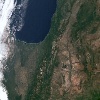
Label: land